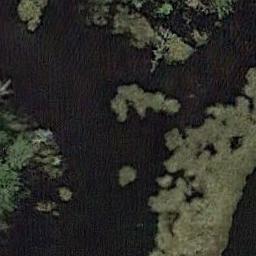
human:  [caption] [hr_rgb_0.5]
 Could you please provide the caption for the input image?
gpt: There are several scattered trees in the middle of this wetland .

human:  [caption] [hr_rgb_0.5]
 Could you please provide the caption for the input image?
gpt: Brown trivial bare land in the river in a wetland .

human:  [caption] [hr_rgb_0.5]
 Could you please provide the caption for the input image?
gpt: The wetland consists of bare land, Green plants and water .

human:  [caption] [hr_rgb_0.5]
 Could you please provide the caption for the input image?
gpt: Many waters of different sizes and shapes are surrounded by wetlands .

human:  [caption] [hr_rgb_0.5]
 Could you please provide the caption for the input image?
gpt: There are many water areas on the wetland .